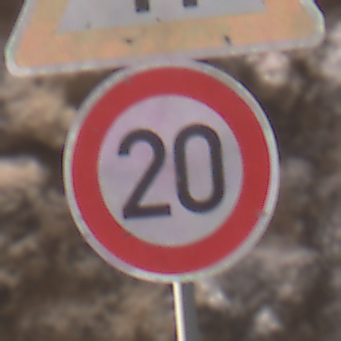
Verkehrszeichen: Geschwindigkeit20
Zusatzzeichen oben: EinseitigVerengteFahrbahnRechts
Umgebung: Outdoor, Urban
Tageszeit: Midday
Wetter: PartlyCloudy
Licht: Natural
Jahreszeit: NotSpecified
Kontrast: MediumContrast